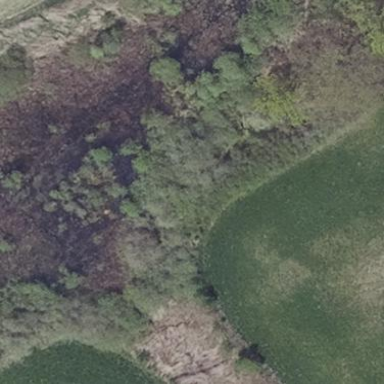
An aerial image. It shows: Swampy wetland area.